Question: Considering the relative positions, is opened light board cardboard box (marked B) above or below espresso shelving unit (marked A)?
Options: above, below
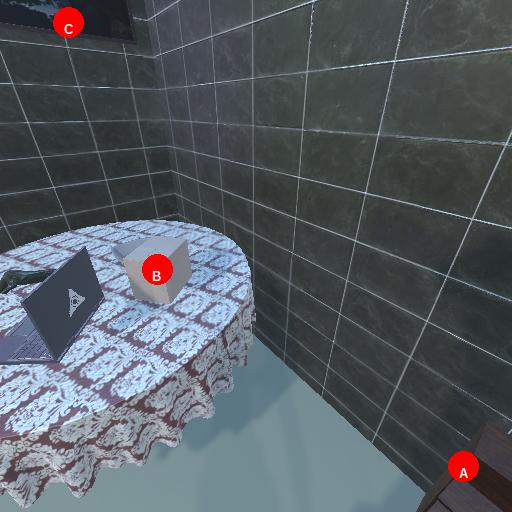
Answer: above